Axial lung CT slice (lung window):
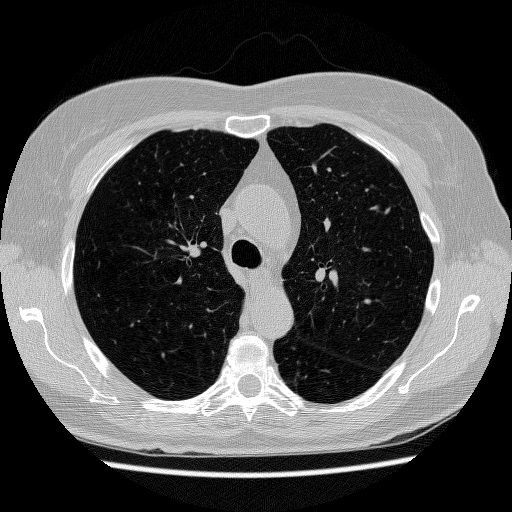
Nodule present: no